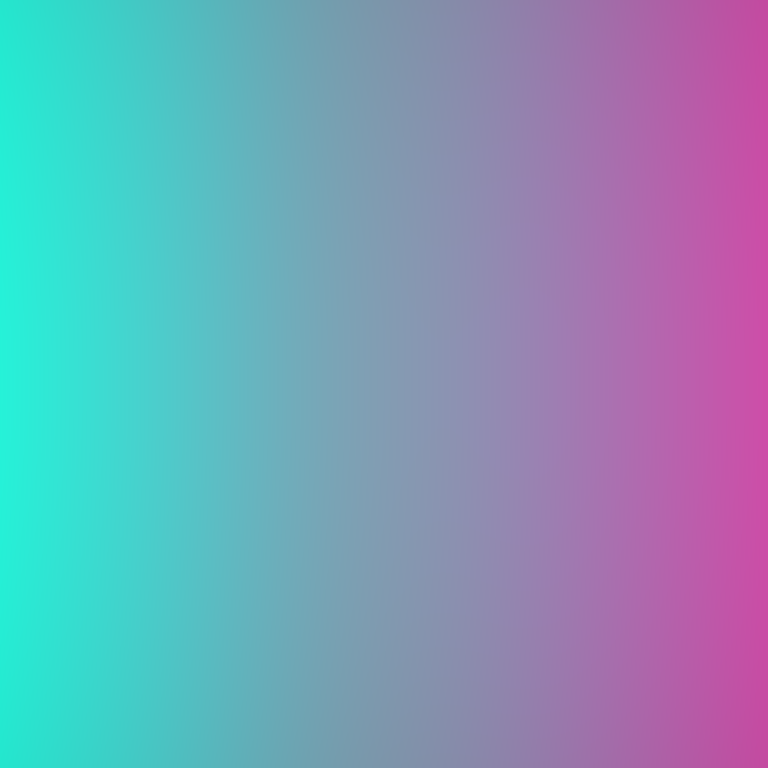
Abstract light effect, smooth gradient from teal to magenta, calm atmosphere, soft blend, no room, no furniture, no objects.